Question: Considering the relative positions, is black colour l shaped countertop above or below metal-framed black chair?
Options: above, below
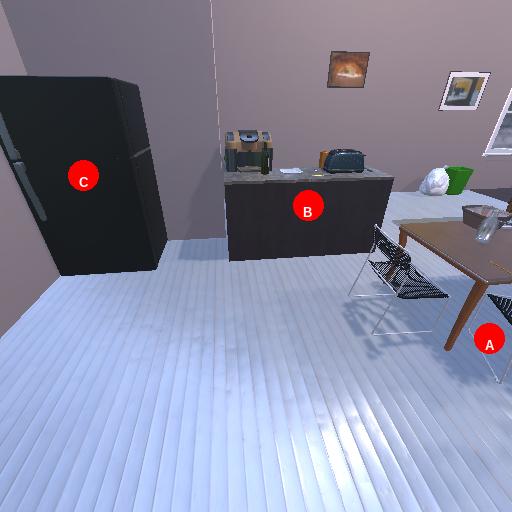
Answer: above